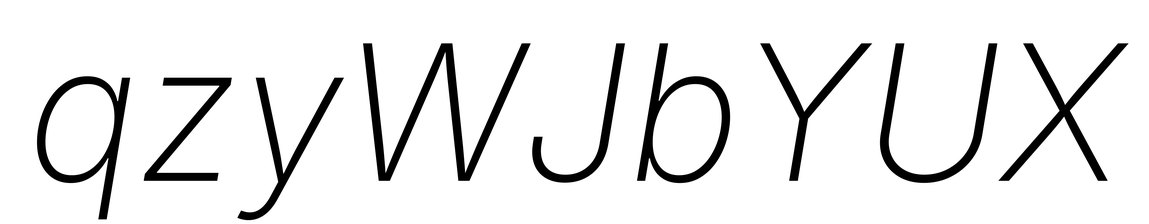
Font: Inter-Italic_ExtraLight_Italic